Field crop: maize
Growth stage: 2
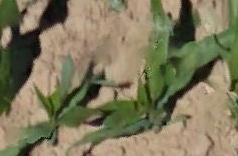
Species: maize